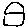
Label: house